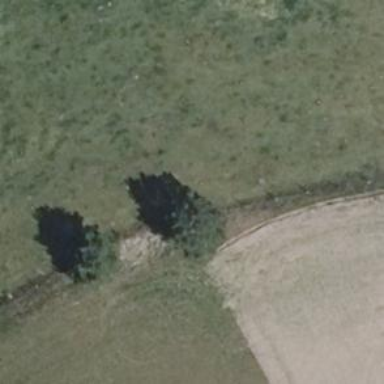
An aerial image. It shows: Deciduous tree with broadleaved leaves.